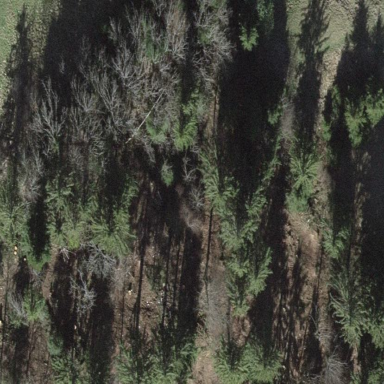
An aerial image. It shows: Forest area.